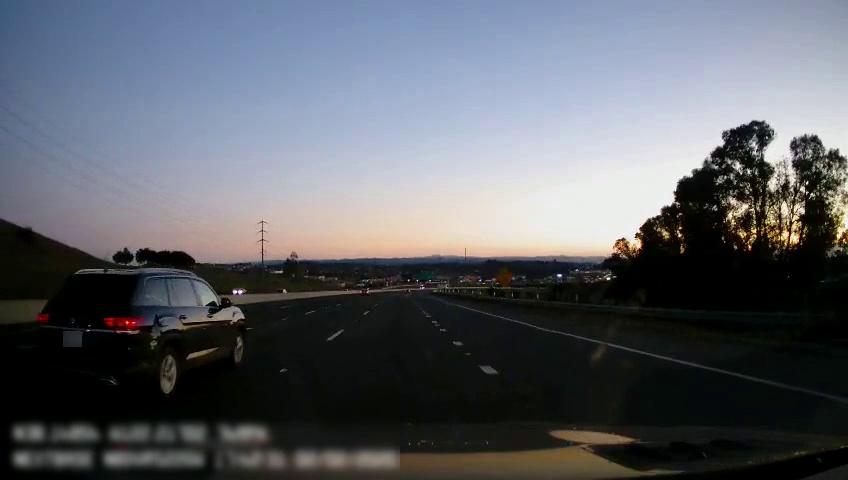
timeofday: Dusk/Dawn/Twilight
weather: Sunny
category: Drivable Space
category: Vehicles | SUV
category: Vehicles | Car
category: Lanes | Current Lane
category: Lanes | Current Lane
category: Lanes | Alternate Lane
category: Lanes | Alternate Lane
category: Lanes | Alternate Lane
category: Traffic | Signs